Field crop: maize
Growth stage: 2
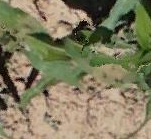
Species: maize